【题型】解答题　【知识点】平面几何　【难度】hard
在菱形$ABCD$中，$AB = 5$，$AC = 8$．

\noindent(1)如图1，求$\sin\angle BAC$的值．

\noindent(2)如图2，$E$是$AD$延长线上的一点，连接$BE$，作$\triangle FBE$与$\triangle ABE$关于直线$BE$对称，$EF$交射线$AC$于点$P$，连接$BP$．
\noindent\textcircled{1} 当$EF \perp AC$时，求$AE$的长．
\noindent\textcircled{2} 求$PA - PB$的最小值．
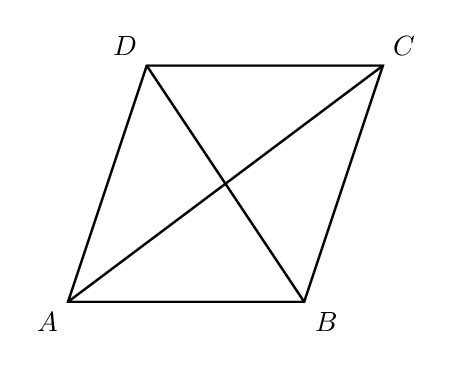
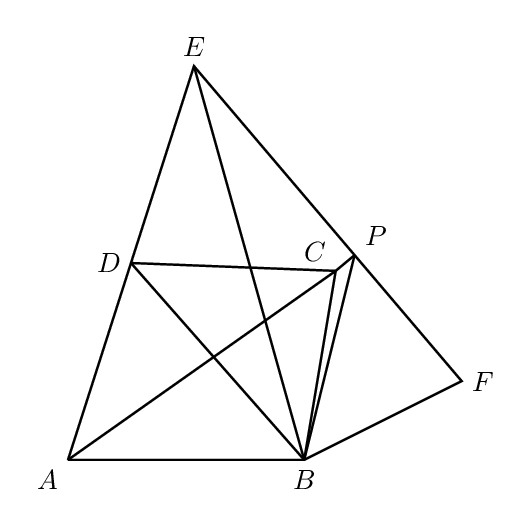
【解答】
\noindent\textbf{【答案】} (1)$\dfrac{3}{5}$；

\noindent(2)\textcircled{1}$11$；\textcircled{2}$\dfrac{3\sqrt{39}-4}{5}$．

\vspace{0.5em}
\noindent\textbf{【分析】}
（1）先根据菱形的性质可得$AC \perp BC$，$OA=\dfrac{1}{2}AC=4$，再根据勾股定理可得$OB=3$，然后根据正弦的定义求解即可得；

\noindent（2）\textcircled{1}连接$BD$，设$AC$，$BD$交于点$O$，同理由$OB=3$，证明$EF \parallel BD$，得到$\angle DBE = \angle FEB$，由轴对称的性质可得$\angle AEB = \angle FEB$，则$\angle DEB = \angle DBE$，据此可得$DE = DB = 6$，即可得到$AE = AD + DE = 11$；

\noindent\textcircled{2}由勾股定理得$PB = \sqrt{OB^2+OP^2} = \sqrt{OP^2+9}$，根据$PA = OA + OP = 4 + OP$，可求出$PA - PB = 4 - \dfrac{9}{OP+\sqrt{OP^2+9}}$，根据$\dfrac{9}{OP+\sqrt{OP^2+9}} > 0$，可推出当$OP$有最小值时，$PA - PB$有最小值；过点$B$作$BH \perp AD$于$H$，$BT \perp FE$于$T$，由等面积法可得$BH = \dfrac{24}{5}$，则由轴对称的性质可得$BT = BH = \dfrac{24}{5}$，由勾股定理得$OP = \sqrt{PB^2-3^2}$，则当$PB$有最小值时，$OP$有最小值，由垂线段最短可知$BP \geq BT = \dfrac{24}{5}$，故当点$P$与点$T$重合时，$BP$有最小值，最小值为$\dfrac{24}{5}$，据此求解即可．

\vspace{0.5em}
\noindent\textbf{【详解】}
\noindent（1）解：如图1，设$AC$，$BD$交于点$O$，

$\because$ 在菱形$ABCD$中，$AB = 5$，$AC = 8$，
$\therefore AC \perp BC$，$OA = \dfrac{1}{2}AC = 4$，
$\therefore OB = \sqrt{AB^2 - OA^2} = 3$，
$\therefore \sin\angle BAC = \dfrac{OB}{AB} = \dfrac{3}{5}$；

\noindent（2）解：\textcircled{1}如图所示，连接$BD$，设$AC$，$BD$交于点$O$，

$\because$ 四边形$ABCD$是菱形，
$\therefore AC \perp BD$，$OA = \dfrac{1}{2}AC = 4$，$BD = 2OB$，$AD = AB = 5$，
$\therefore OB = \sqrt{AB^2 - OA^2} = \sqrt{5^2 - 4^2} = 3$，
$\therefore BD = 6$；
$\because EF \perp AC$，$AC \perp BD$，
$\therefore EF \parallel BD$，
$\therefore \angle DBE = \angle FEB$，
由轴对称的性质可得$\angle AEB = \angle FEB$，
$\therefore \angle DEB = \angle DBE$，
$\therefore DE = DB = 6$，
$\therefore AE = AD + DE = 11$；

\noindent\textcircled{2}在$\text{Rt} \triangle BOP$中，由勾股定理得
\[
PB = \sqrt{OB^2+OP^2} = \sqrt{OP^2+9},
\]
$\because PA = OA + OP = 4 + OP$，
\[
\begin{aligned}
\therefore PA - PB &= 4 + OP - \sqrt{OP^2+9} \\
&= 4 + \dfrac{(OP - \sqrt{OP^2+9})(OP + \sqrt{OP^2+9})}{OP + \sqrt{OP^2+9}} \\
&= 4 + \dfrac{OP^2 - OP^2 - 9}{OP + \sqrt{OP^2+9}} \\
&= 4 - \dfrac{9}{OP+\sqrt{OP^2+9}},
\end{aligned}
\]
$\because \dfrac{9}{OP+\sqrt{OP^2+9}} > 0$，
$\therefore$ 要使$PA - PB$的值最小，则$\dfrac{9}{OP+\sqrt{OP^2+9}}$要最大，
$\therefore OP + \sqrt{OP^2+9}$要有最小值，
又$\because \sqrt{OP^2+9}$的值随着$OP$的值增大而增大，
$\therefore OP + \sqrt{OP^2+9}$的值随着$OP$的值增大而增大，
$\therefore$ 当$OP$有最小值时，$OP + \sqrt{OP^2+9}$有最小值，即此时$\dfrac{9}{OP+\sqrt{OP^2+9}}$有最大值，
$\therefore$ 当$OP$有最小值时，$PA - PB$有最小值；

如图所示，过点$B$作$BH \perp AD$于$H$，$BT \perp FE$于$T$，

$\because S_{\text{菱形}ABCD} = \dfrac{1}{2}AC \cdot BD = \dfrac{1}{2}AD \cdot BH$，
$\therefore BH = \dfrac{\dfrac{1}{2}AC \cdot BD}{\dfrac{1}{2}AD} = \dfrac{6 \times 8}{5 \times 2} = \dfrac{24}{5}$，
由轴对称的性质可得$BT = BH = \dfrac{24}{5}$，
在$\text{Rt} \triangle POB$中，由勾股定理得
\[
OP = \sqrt{PB^2 - OB^2} = \sqrt{PB^2 - 3^2},
\]
$\therefore$ 当$PB$有最小值时，$OP$有最小值，
由垂线段最短可知$BP \geq BT = \dfrac{24}{5}$，
$\therefore$ 当点$P$与点$T$重合时，$BP$有最小值，最小值为$\dfrac{24}{5}$，
\[
\therefore OP_{\text{最小值}} = \sqrt{\left(\dfrac{24}{5}\right)^2 - 3^2} = \dfrac{3\sqrt{39}}{5},
\]
\[
\therefore (PA - PB)_{\text{最小值}} = 4 - \dfrac{9}{\dfrac{3\sqrt{39}}{5} + \dfrac{24}{5}} = \dfrac{3\sqrt{39}-4}{5}.
\]

\vspace{0.5em}
\noindent\textbf{【点晴】}
本题主要考查了菱形的性质，求角的正弦值，勾股定理，轴对称图形的性质，等角对等边等；（2）的关键在于把求出$PA - PB$的最小值转换成求出$OP$的最小值，进而转换成求出$PB$的最小值．
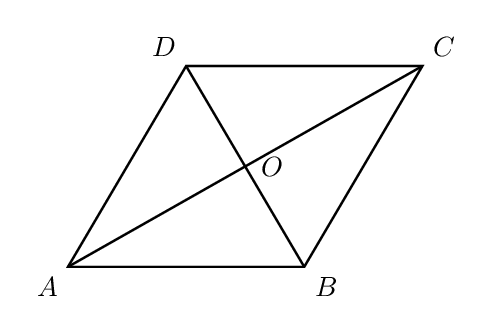
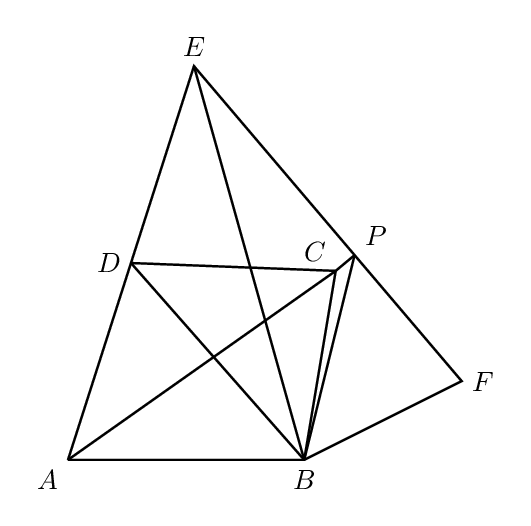
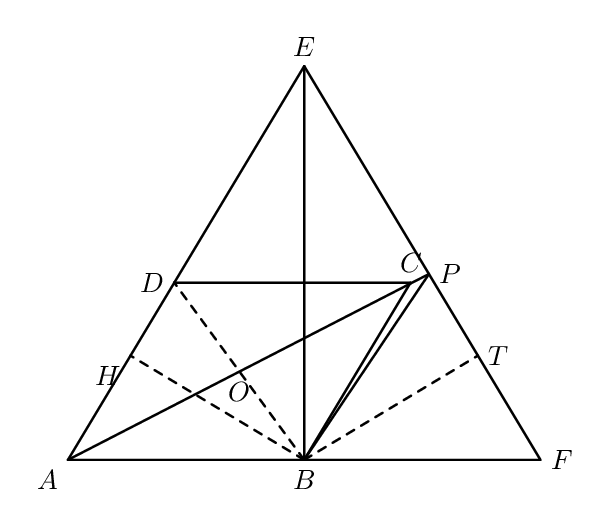